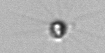
Label: Calciopappus